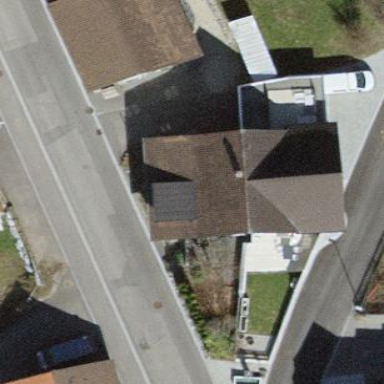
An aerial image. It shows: Semi-detached house with gabled roof.